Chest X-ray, PA view. Patient: 47 years old, sex M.
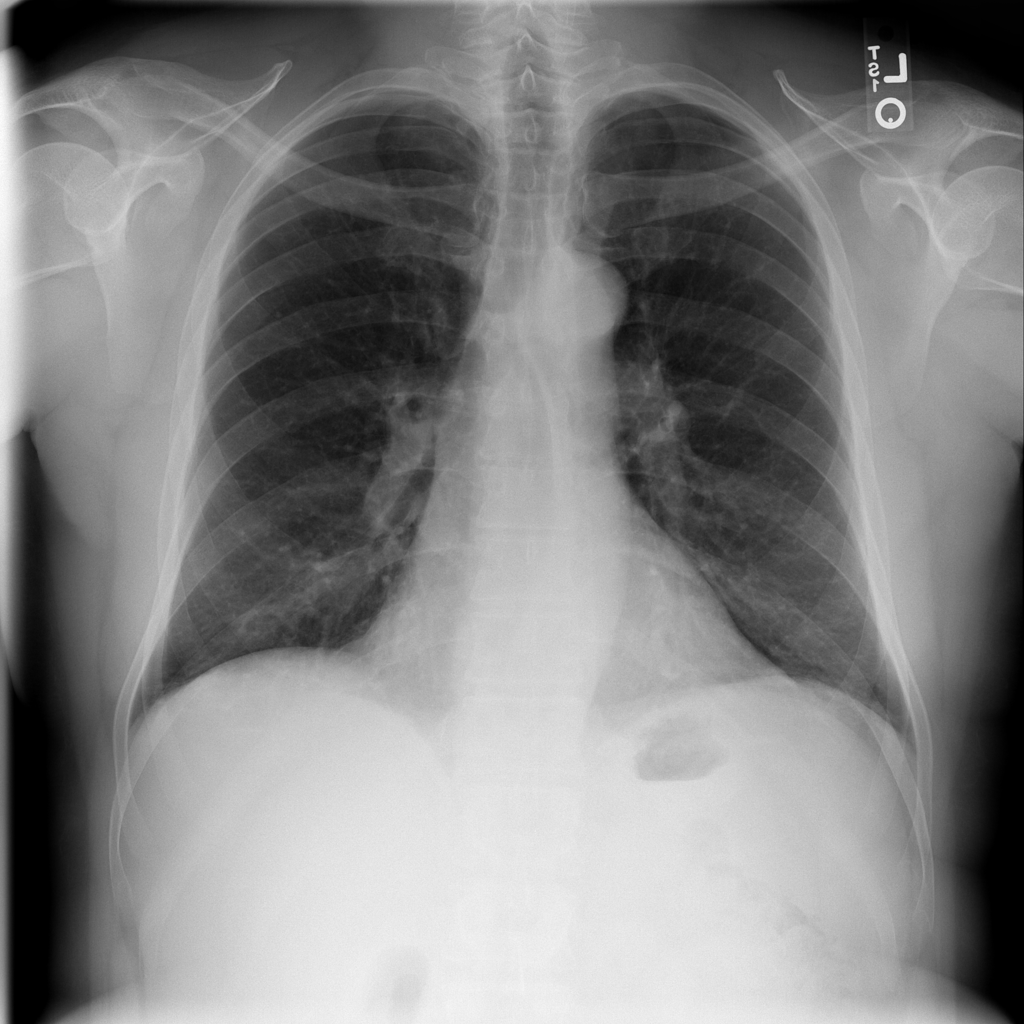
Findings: No Finding